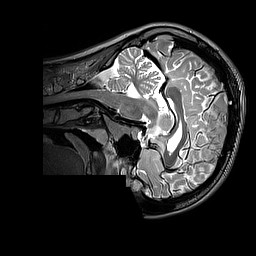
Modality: T2w
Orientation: sagittal
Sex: female
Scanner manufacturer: siemens
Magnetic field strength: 3 T
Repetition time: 3.2 s
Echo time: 0.409 s